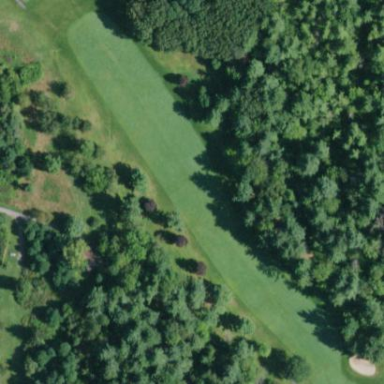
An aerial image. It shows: Golf fairway surrounded by grass.